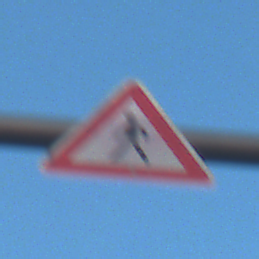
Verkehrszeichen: FussgaengerRechts
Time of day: SunriseSunset
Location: Outdoor (Nature)
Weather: PartlyCloudy
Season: NotSpecified
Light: Natural